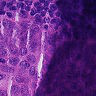
Metastatic tissue present: yes